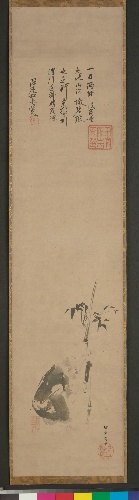
Artist: Kano Tan'yū|Takuan Sōhō 沢庵宗彭
Artist bio: Japanese, 1602–1674|1573–1645
Date: 1635–45
Object type: Hanging scroll
Classification: Paintings
Medium: Hanging scroll; ink on paper
Culture: Japan
Period: Edo period (1615–1868)
Dimensions: Image: 40 x 9 1/2 in. (101.6 x 24.1 cm)
Overall with mounting: 70 1/2 x 10 in. (179.1 x 25.4 cm)
Overall with rollers: W. 12 in. (30.5 cm)
Department: Asian Art
Credit line: The Miriam and Ira D. Wallach Foundation Fund, 2006
Accession year: 2006
Repository: Metropolitan Museum of Art, New York, NY
Tags: Men|Bamboo